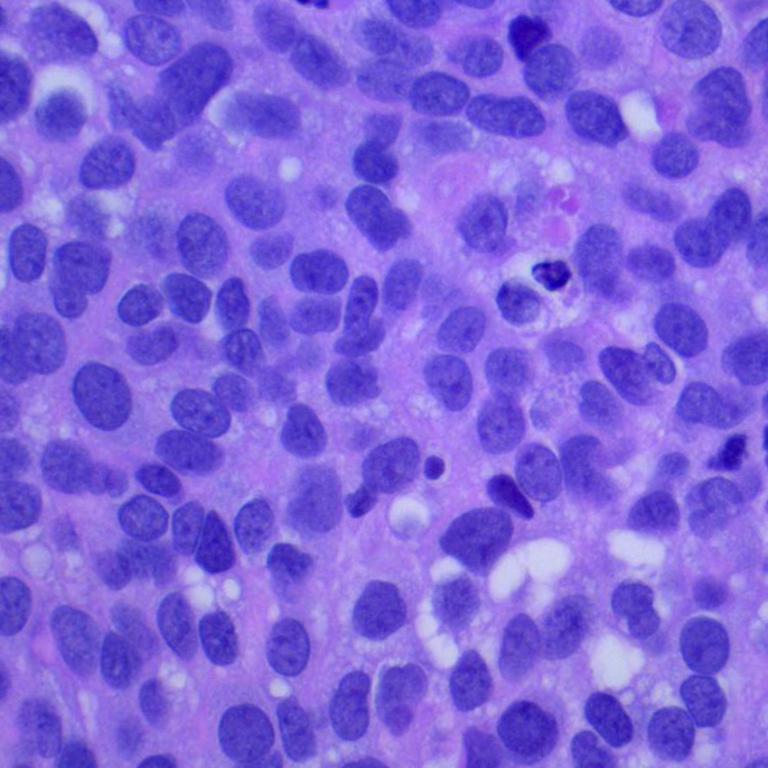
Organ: lung
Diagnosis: squamous carcinomas